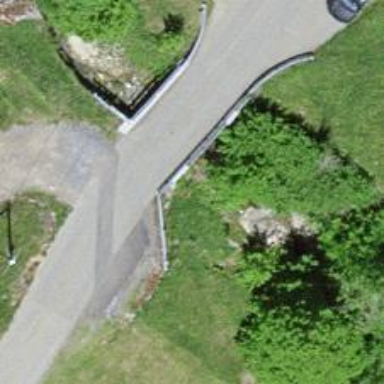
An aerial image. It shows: Culvert tunnel.